Brain MRI, t1w sequence, axial 2D slice.
Patient: age 38, sex F, weight 95 kg, height 1.95 m
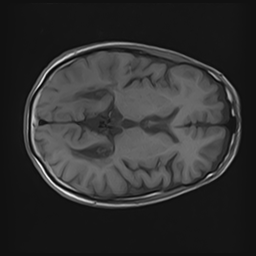